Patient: sex M, age 42
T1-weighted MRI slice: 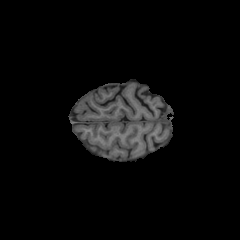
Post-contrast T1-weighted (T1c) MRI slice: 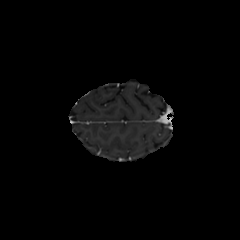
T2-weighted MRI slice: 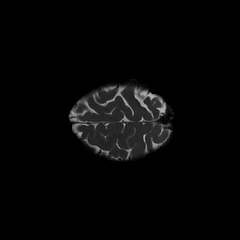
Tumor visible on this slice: no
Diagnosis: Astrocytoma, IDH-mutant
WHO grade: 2